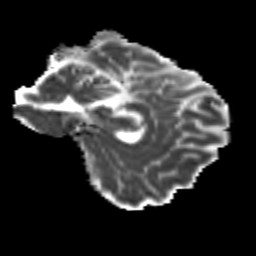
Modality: MD
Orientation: sagittal
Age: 25
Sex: female
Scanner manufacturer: siemens
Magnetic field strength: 3 T
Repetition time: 3.5 s
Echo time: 0.104 s